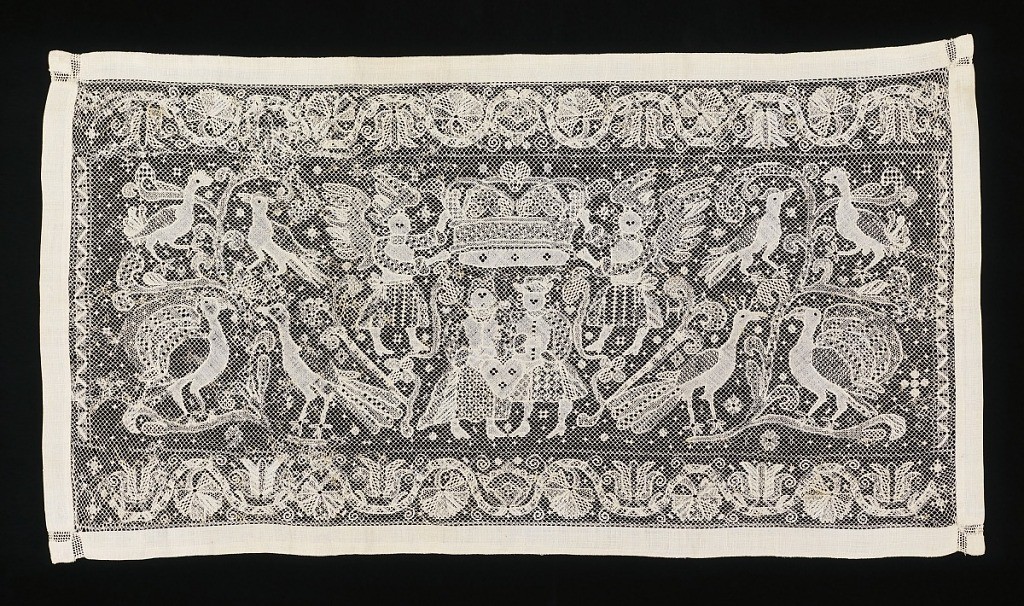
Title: Panel
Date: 17th–18th century
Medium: linen Technique: needlework on knotted net, plain weave foundation
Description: Horizontal rectangle of knotted net embroidered with the design of a couple under a crown. Pairs of birds are on either side of the couple. A one inch band of plain weave linen borders the knotted net.